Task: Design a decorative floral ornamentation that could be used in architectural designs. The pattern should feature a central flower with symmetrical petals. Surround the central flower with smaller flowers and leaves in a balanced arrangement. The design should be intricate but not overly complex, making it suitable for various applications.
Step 923:
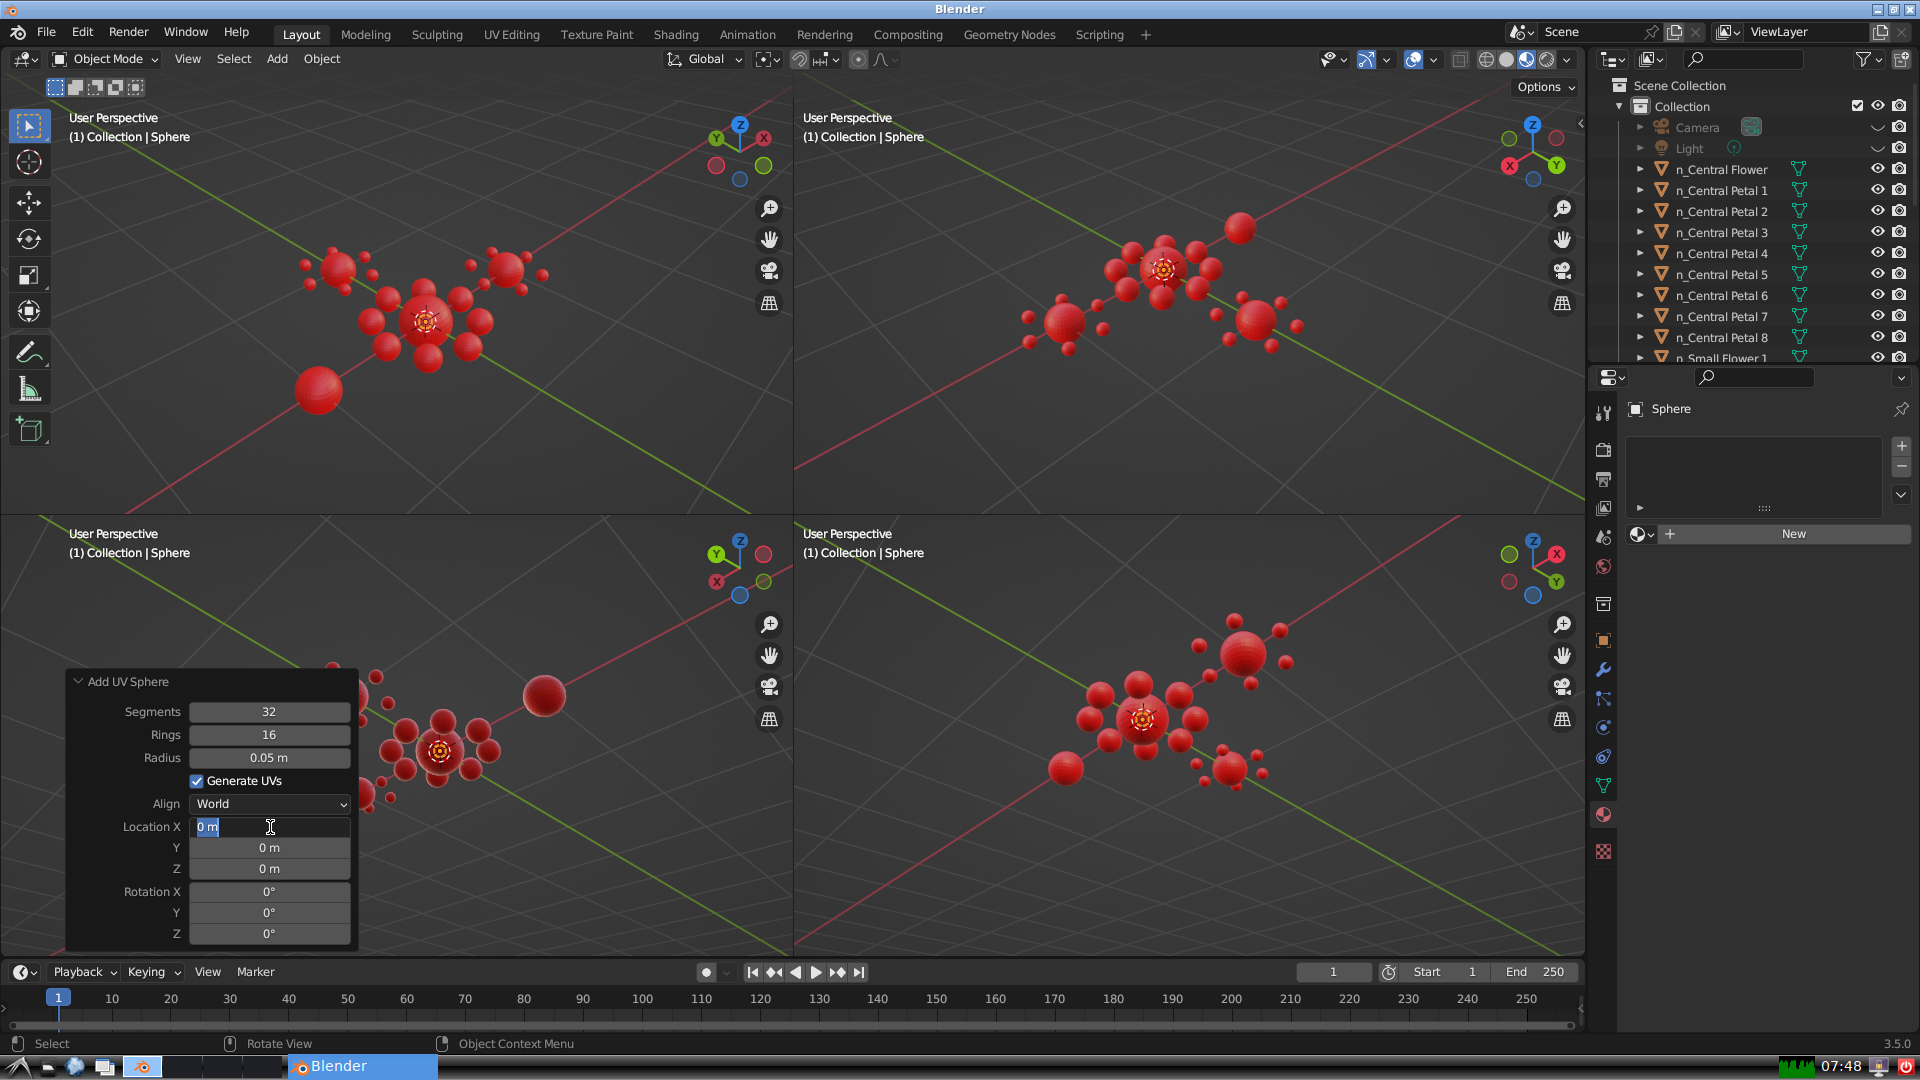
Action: input_text: -0.7